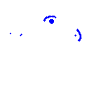
Particle: pion